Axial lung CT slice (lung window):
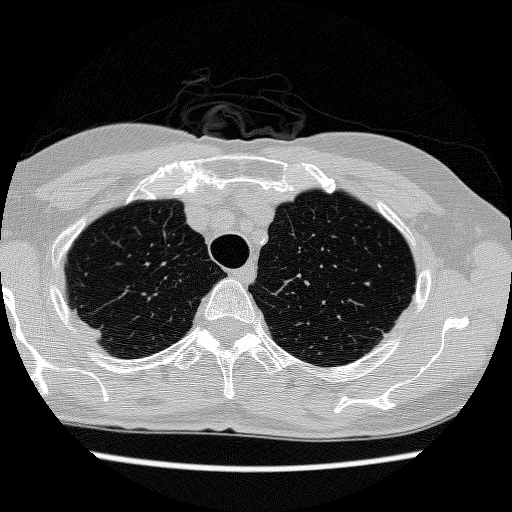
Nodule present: no